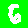
Digit: 6